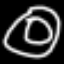
Label: donut